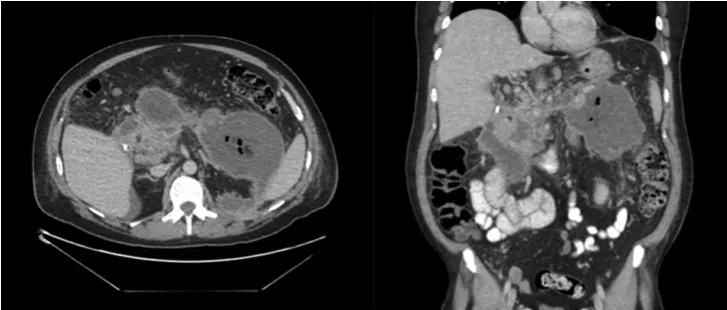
CT scan of the abdomen before drainage. This scan shows a pancreatitis and necrosis with air configurations in peripancreatic fluid collections.
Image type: radiology (ct)